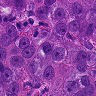
Metastatic tissue present: yes